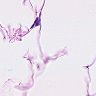
Metastatic tissue present: no